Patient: sex M, age 30
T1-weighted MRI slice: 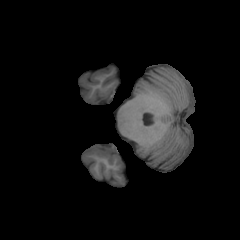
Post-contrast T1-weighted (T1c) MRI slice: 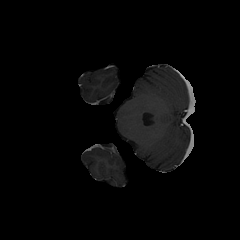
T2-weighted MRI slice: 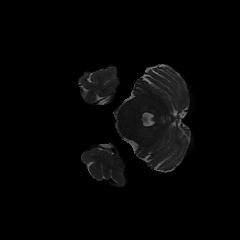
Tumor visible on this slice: no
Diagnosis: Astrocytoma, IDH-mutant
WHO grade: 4